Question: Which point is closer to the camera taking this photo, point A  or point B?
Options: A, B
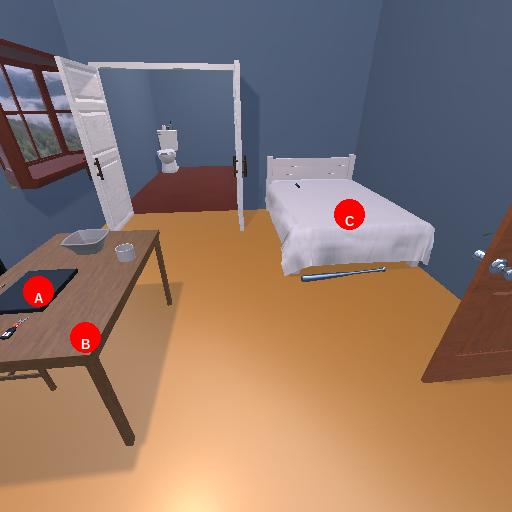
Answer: A